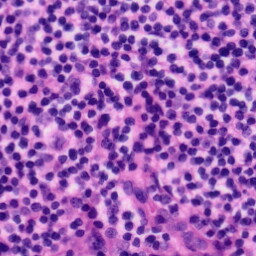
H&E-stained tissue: Tonsil